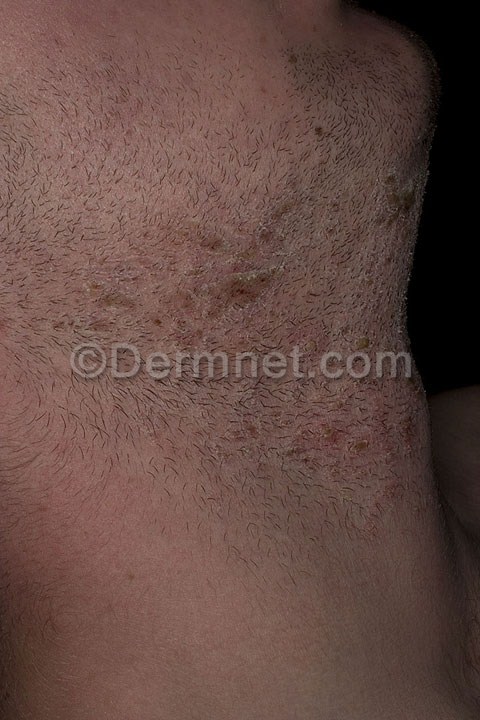
Disease: Cellulitis Impetigo and other Bacterial Infections